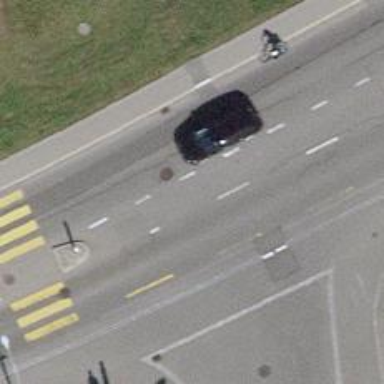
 featuring cycle lane and trolley wires."